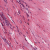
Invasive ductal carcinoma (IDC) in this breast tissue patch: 0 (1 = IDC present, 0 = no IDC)